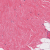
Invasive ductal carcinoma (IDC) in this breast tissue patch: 0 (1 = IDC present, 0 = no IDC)